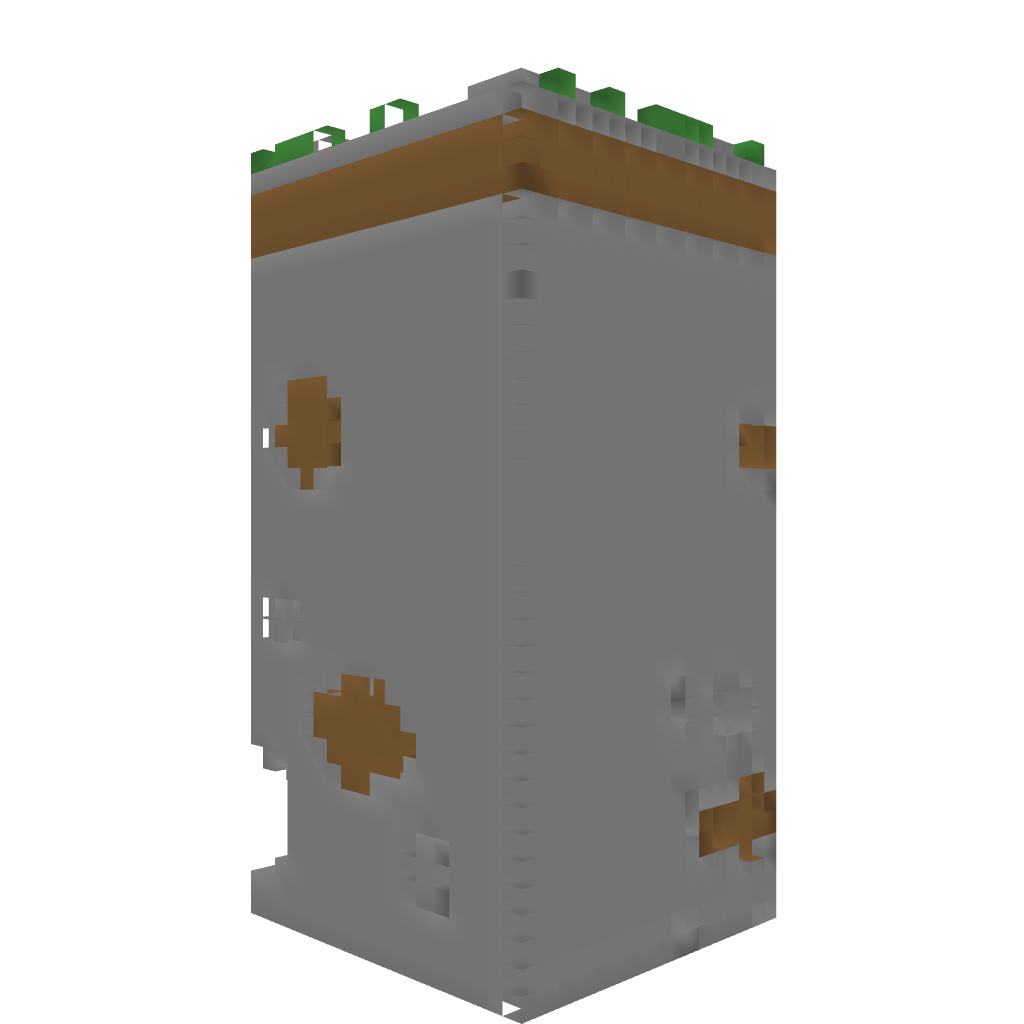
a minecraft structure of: Underground base trash low quality earth